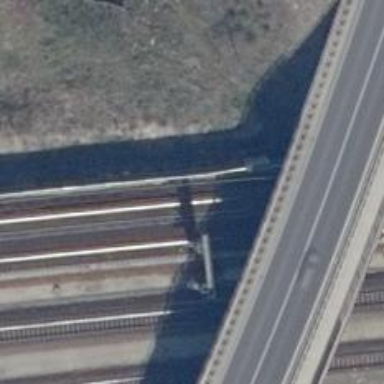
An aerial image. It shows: Rail line with contact line electrification. The railway is ballastless.